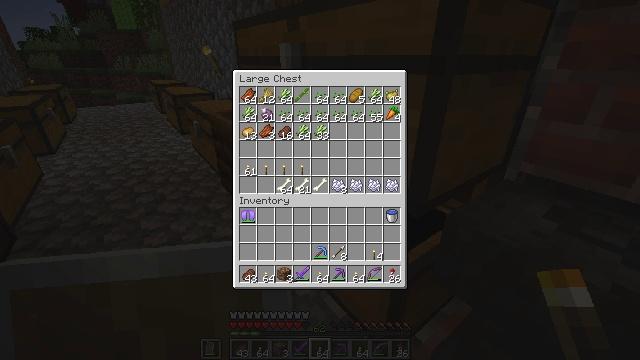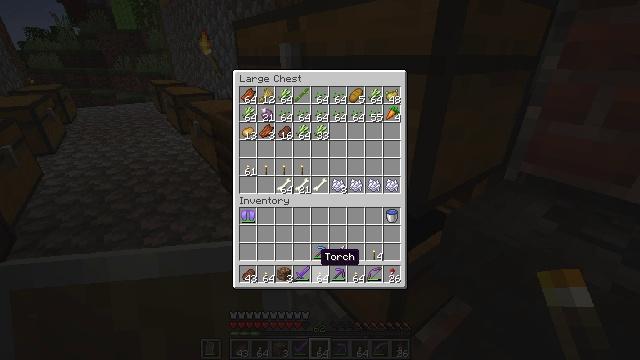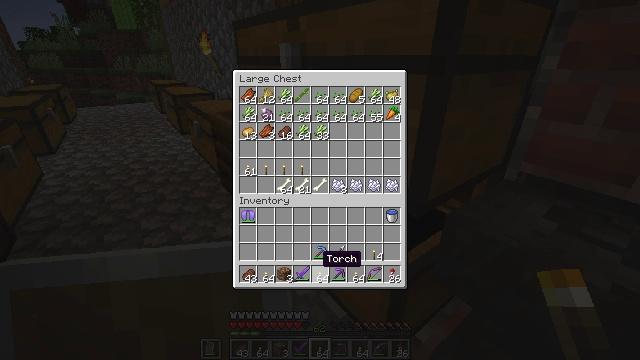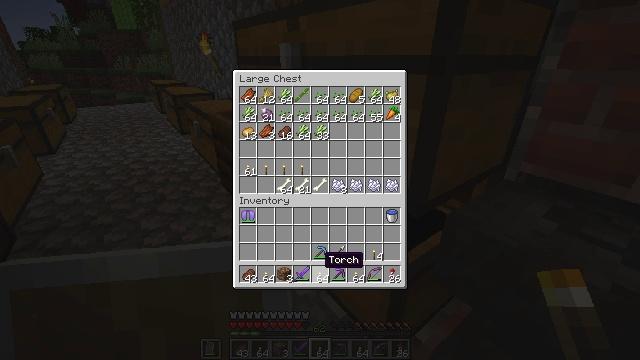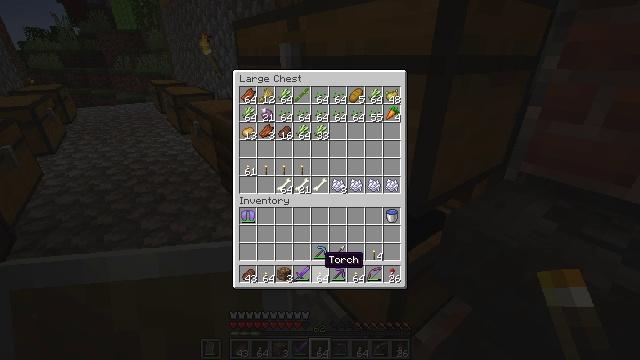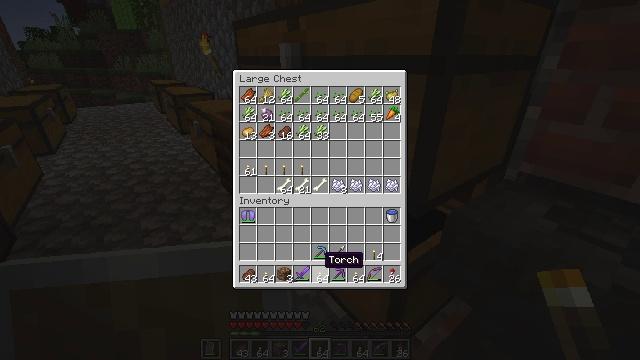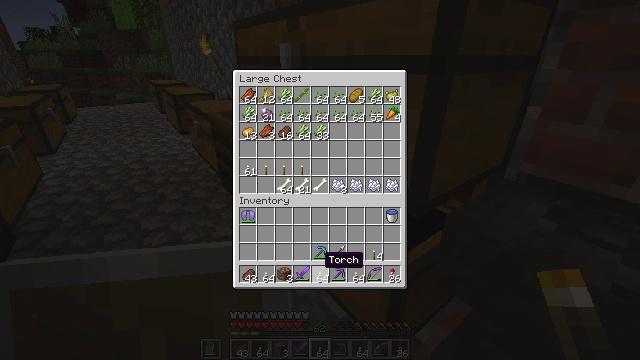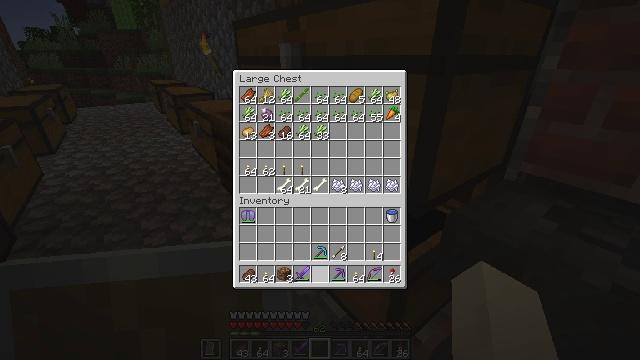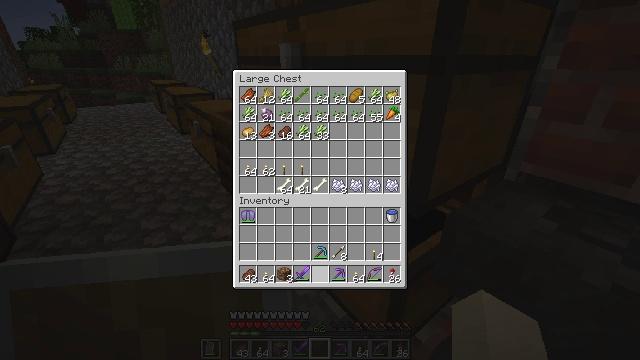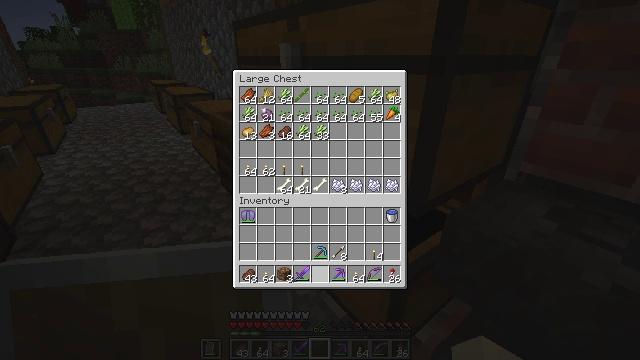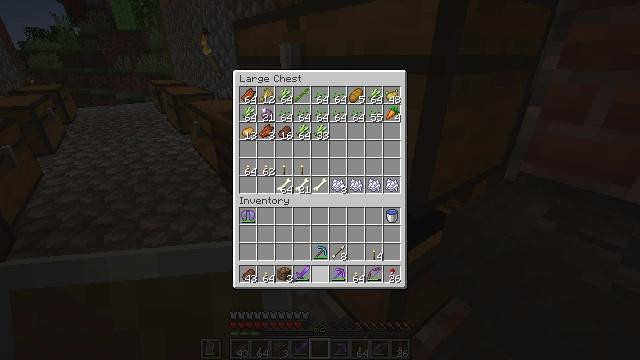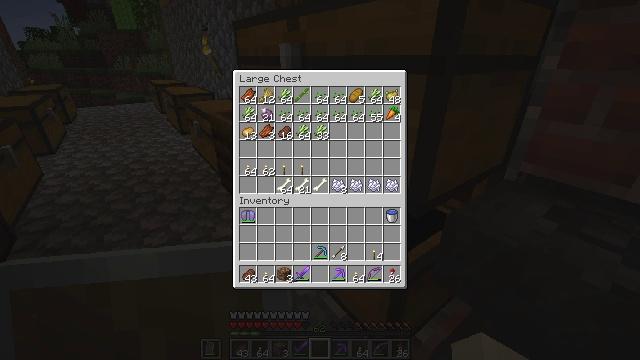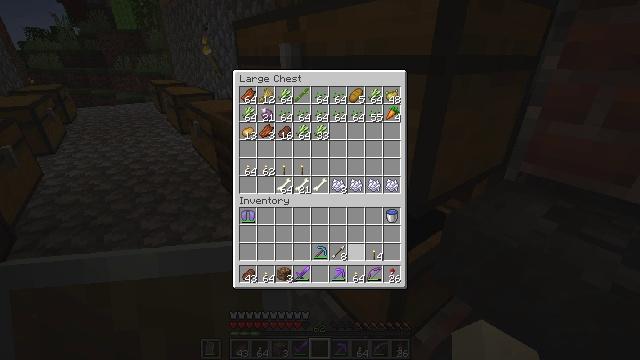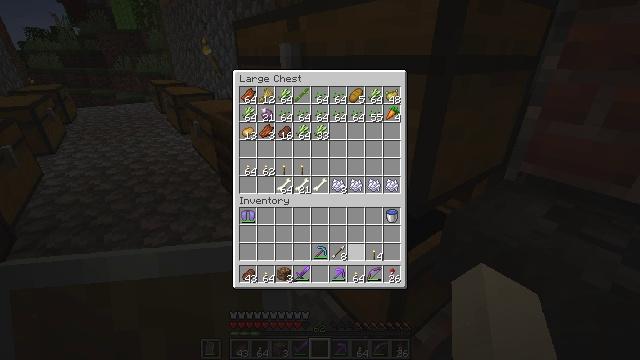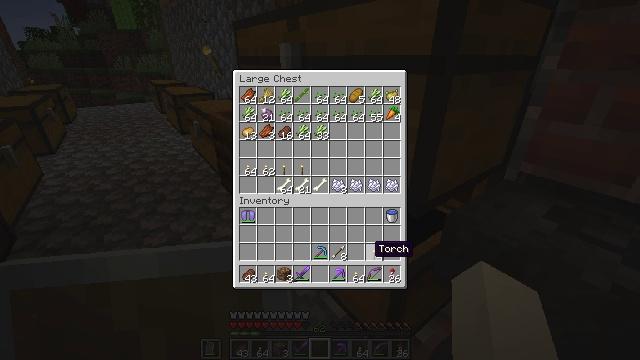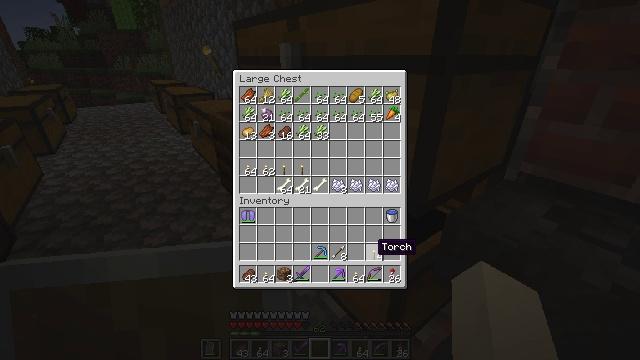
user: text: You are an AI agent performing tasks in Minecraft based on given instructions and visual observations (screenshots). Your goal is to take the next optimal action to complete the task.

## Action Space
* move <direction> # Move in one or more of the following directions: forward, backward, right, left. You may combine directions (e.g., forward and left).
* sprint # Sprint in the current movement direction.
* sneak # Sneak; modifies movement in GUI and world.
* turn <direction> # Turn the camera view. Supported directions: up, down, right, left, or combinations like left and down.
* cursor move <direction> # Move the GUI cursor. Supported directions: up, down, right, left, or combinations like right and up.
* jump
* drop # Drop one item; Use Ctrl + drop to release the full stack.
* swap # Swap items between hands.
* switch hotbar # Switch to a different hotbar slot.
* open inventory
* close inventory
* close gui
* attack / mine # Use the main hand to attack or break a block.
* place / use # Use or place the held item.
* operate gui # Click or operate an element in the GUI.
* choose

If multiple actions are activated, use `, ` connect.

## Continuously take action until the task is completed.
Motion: motion action
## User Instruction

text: Use a pickaxe to gather the ender chest.
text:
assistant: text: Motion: sneak
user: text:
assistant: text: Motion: sneak
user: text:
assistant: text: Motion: sneak
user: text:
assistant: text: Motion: sneak
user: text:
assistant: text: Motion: sneak
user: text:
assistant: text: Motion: sneak
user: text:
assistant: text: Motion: sneak, use / place
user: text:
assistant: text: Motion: sneak, use / place
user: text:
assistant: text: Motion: sneak
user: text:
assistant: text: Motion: sneak, turn right
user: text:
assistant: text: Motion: sneak, turn right
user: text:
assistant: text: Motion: sneak, turn right
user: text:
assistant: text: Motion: sneak
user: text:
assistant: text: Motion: sneak
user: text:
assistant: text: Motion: sneak
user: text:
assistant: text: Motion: sneak
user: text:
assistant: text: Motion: sneak
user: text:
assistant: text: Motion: sneak, turn left
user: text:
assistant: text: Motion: sneak, turn left
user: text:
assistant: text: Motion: sneak, turn left
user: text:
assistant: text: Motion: sneak, turn left
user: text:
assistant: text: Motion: sneak
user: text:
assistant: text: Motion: sneak
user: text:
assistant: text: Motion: sneak
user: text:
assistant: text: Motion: sneak, turn right
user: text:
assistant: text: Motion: sneak
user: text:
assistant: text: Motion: sneak
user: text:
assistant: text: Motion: sneak
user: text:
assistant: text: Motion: sneak
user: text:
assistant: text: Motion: sneak